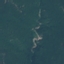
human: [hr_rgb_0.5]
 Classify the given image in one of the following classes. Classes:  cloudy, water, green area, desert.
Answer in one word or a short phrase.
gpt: green area